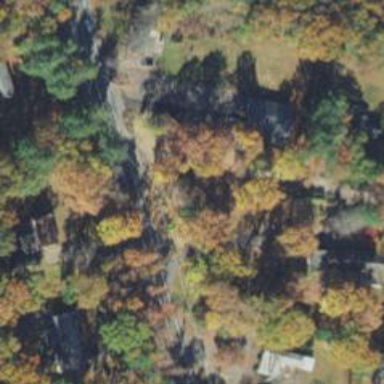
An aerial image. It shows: Residential driveway serving as service road.